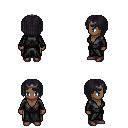
a pixel art fantasy rpg character, female body template, human, dark skin, gray robe, robe skirt, raven pageboy hairstyle, iron tiara, maroon shoes, four views (front, back, left, right), 2x2 character sprite sheet, small pixel art, hard edges, no anti-aliasing